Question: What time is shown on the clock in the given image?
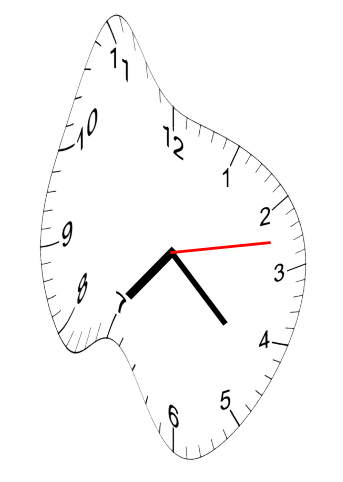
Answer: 07:22:13